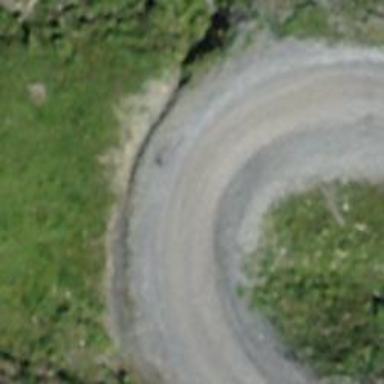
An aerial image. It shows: Gravel track with grade2 tracktype.